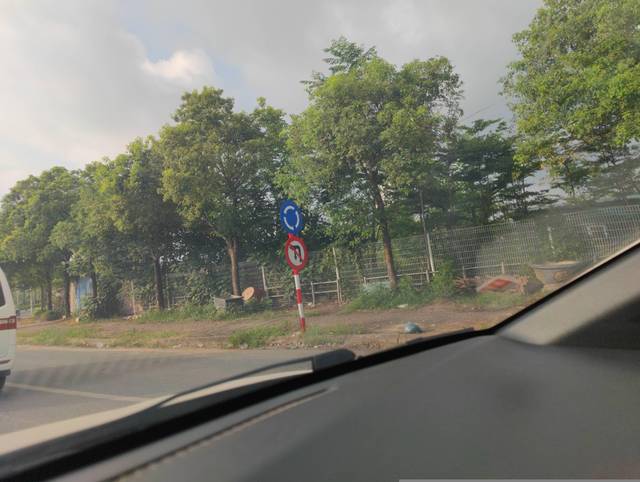
Region: Vietnam
Coordinates: 21.084, 105.813